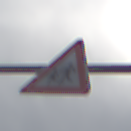
Verkehrszeichen: KinderRechts
Umgebung: Outdoor, RoadRail
Tageszeit: MorningAfternoon
Wetter: PartlyCloudy
Licht: Natural
Jahreszeit: NotSpecified
Kontrast: LowContrast